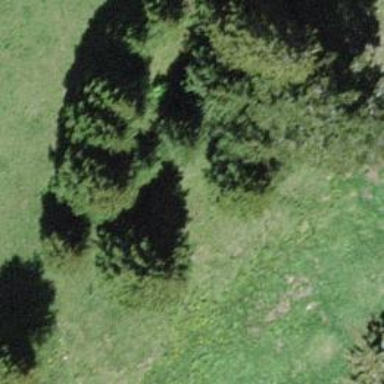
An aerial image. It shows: Needle-leaved tree in nature.